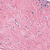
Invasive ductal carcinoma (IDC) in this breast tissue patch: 0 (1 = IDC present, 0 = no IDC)